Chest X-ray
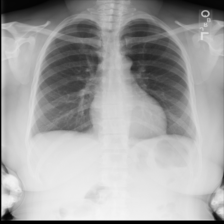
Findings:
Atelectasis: negative
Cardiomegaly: negative
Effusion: negative
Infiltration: negative
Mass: negative
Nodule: negative
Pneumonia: negative
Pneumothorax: negative
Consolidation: negative
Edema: negative
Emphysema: negative
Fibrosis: negative
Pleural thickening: negative
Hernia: negative